Question: How can I center the text beside the textarea?

<URL>
Thank you!
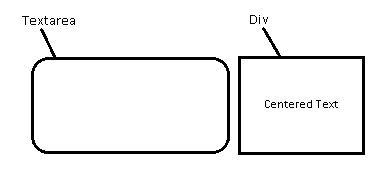
Answer: Try with This
'''
<div style="display:table">
<label for="textarea">Description</label><br>
<textarea id="textarea" style="display: table-cell;"></textarea>
<div style="vertical-align: middle; display: table-cell; width:100px; text-align:center; border:#f00 1px solid;">Text</div>
</div>
'''
also check in <URL>